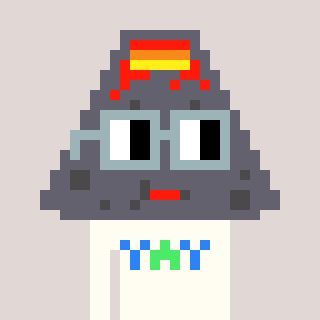
a pixel art character with square dark gray glasses, a volcano-shaped head and a grayscale-colored body on a warm background